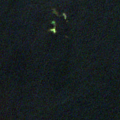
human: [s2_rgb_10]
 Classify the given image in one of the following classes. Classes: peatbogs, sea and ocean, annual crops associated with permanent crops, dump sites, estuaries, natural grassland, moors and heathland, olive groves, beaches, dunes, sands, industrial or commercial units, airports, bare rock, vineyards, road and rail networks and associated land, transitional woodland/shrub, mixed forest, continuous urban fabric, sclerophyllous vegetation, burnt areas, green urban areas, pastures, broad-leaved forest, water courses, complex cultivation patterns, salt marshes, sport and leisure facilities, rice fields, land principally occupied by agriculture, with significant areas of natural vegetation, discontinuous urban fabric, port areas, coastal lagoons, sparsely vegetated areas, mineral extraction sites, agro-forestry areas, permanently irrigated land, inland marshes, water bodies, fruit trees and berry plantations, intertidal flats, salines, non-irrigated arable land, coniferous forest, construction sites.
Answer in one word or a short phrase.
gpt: water bodies